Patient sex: M
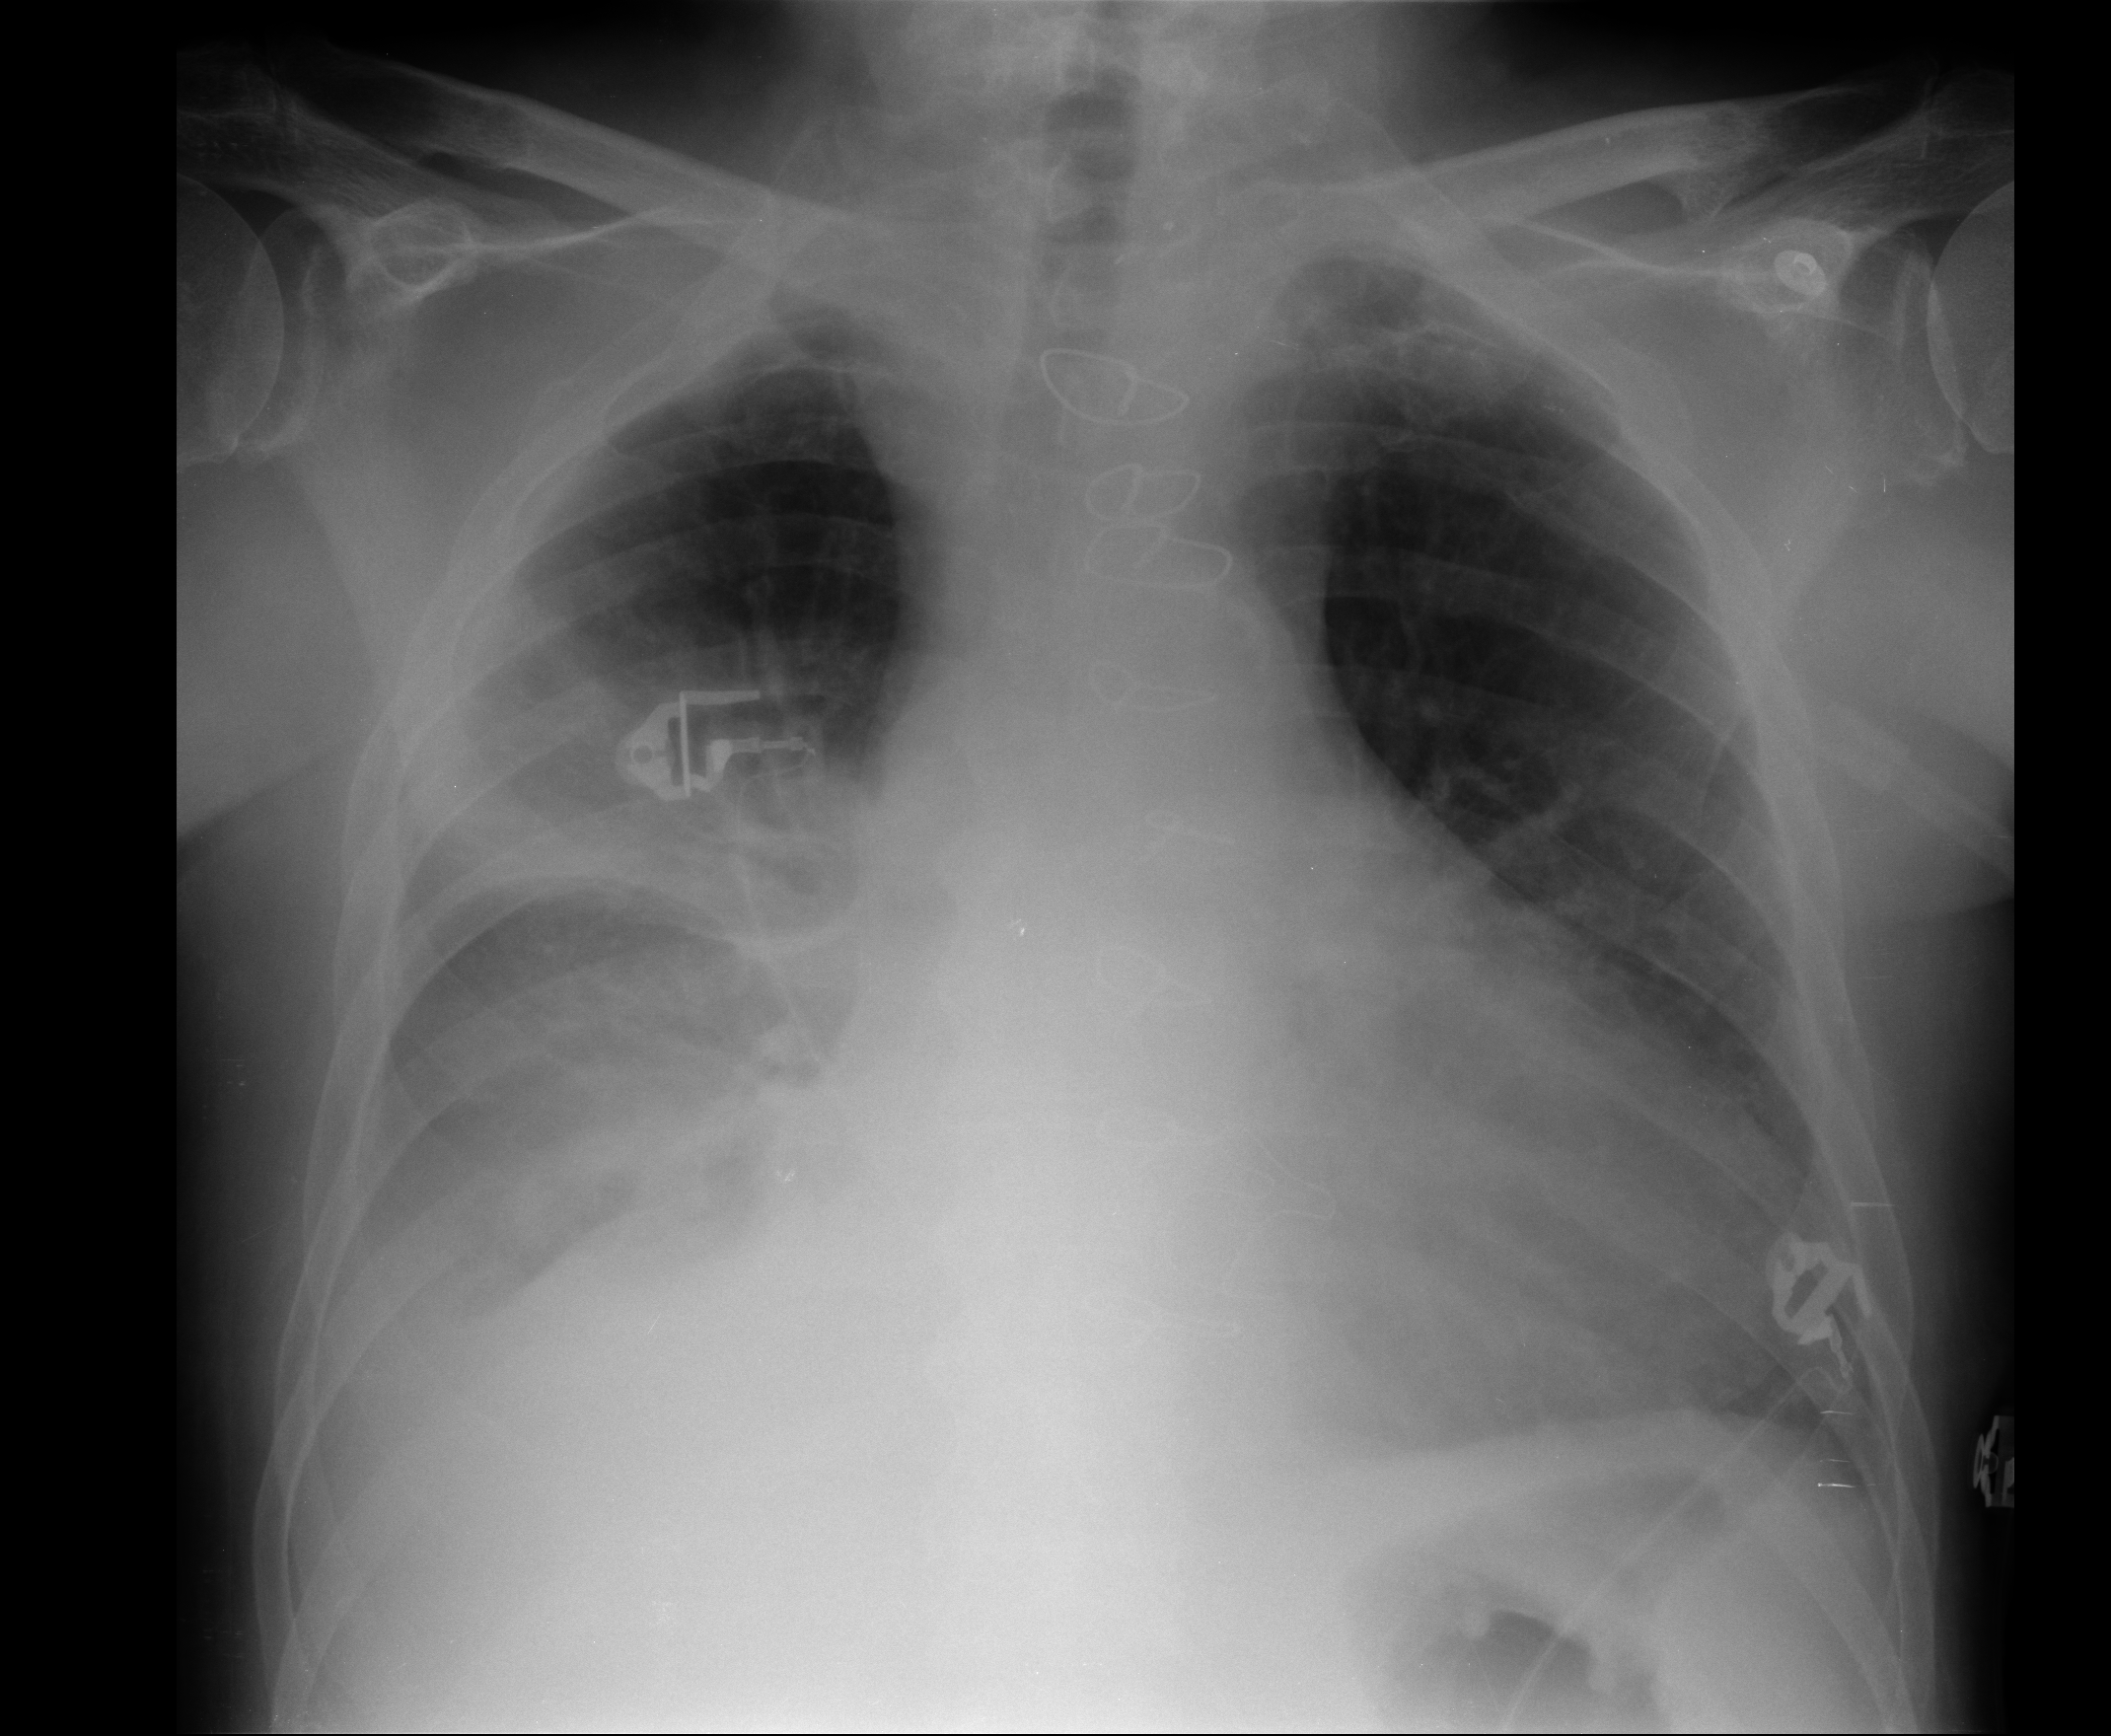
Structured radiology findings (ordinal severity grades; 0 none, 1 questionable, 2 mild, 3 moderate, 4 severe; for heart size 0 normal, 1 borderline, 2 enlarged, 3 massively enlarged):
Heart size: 2
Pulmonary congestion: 0
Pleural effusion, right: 3
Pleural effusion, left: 0
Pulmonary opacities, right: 2
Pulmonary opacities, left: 0
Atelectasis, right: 2
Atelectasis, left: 1